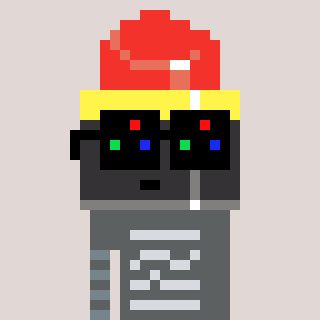
a pixel art character with square black sunglasses, a lipstick-shaped head and a grayscale-colored body on a warm background